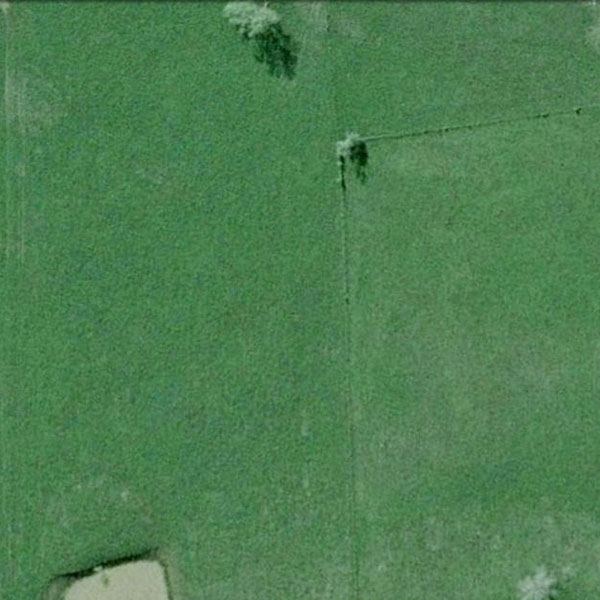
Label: Meadow